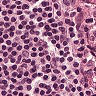
Metastatic tissue present: no